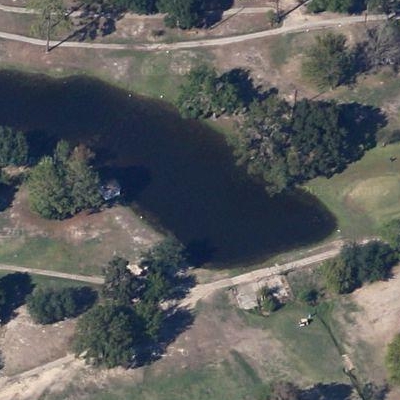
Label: RiverLake